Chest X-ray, PA view. Patient: 28 years old, sex F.
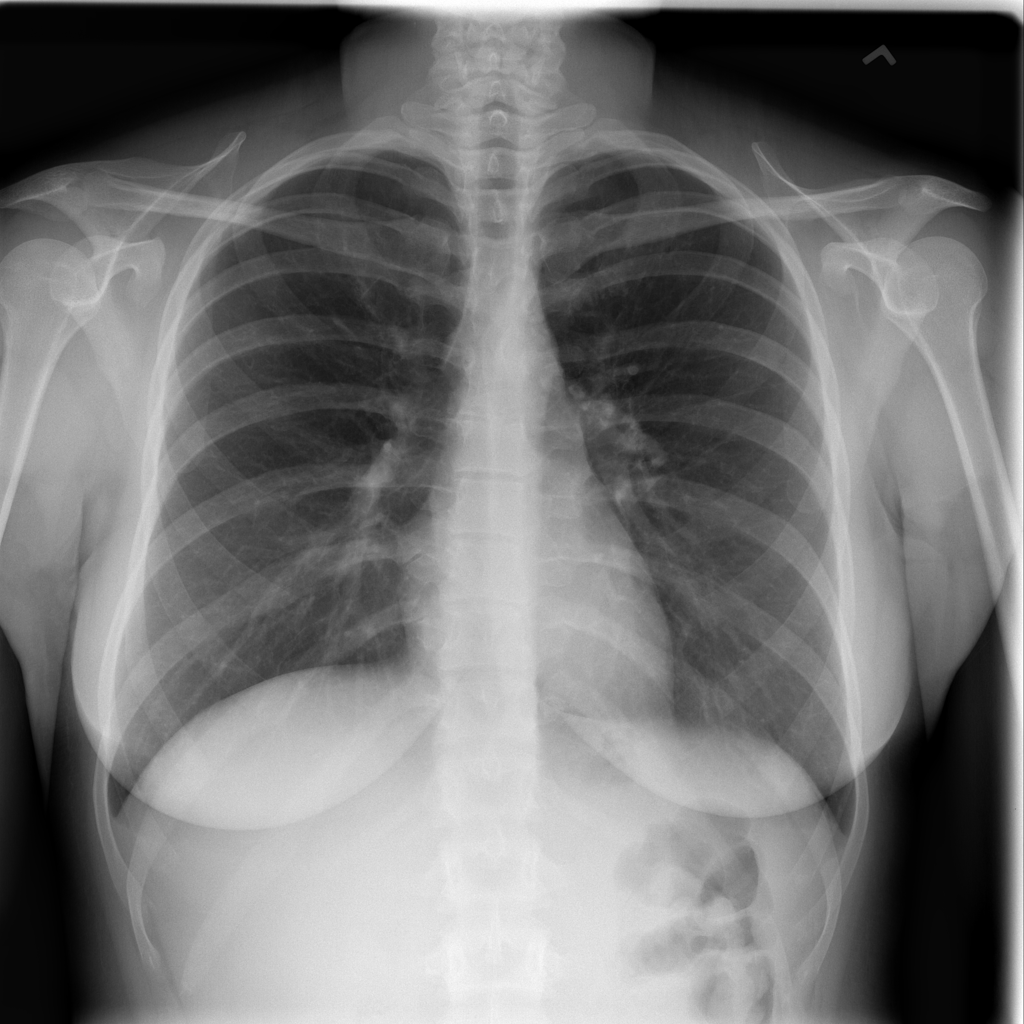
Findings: No Finding